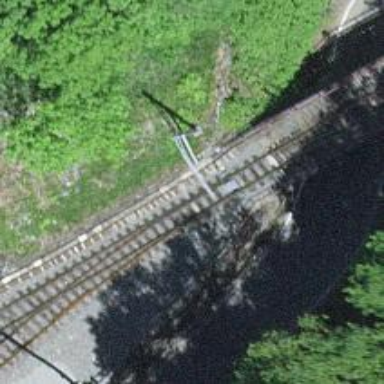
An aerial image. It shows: Narrow-gauge railway with 1 track. The tracks are electrified with contact line.